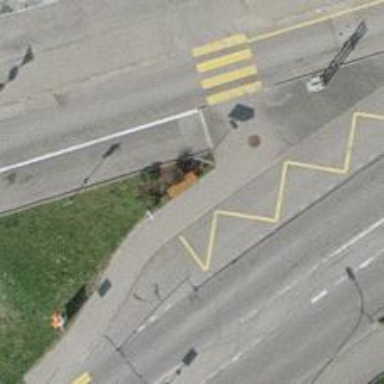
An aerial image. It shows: Bus stop with platform for public transport.